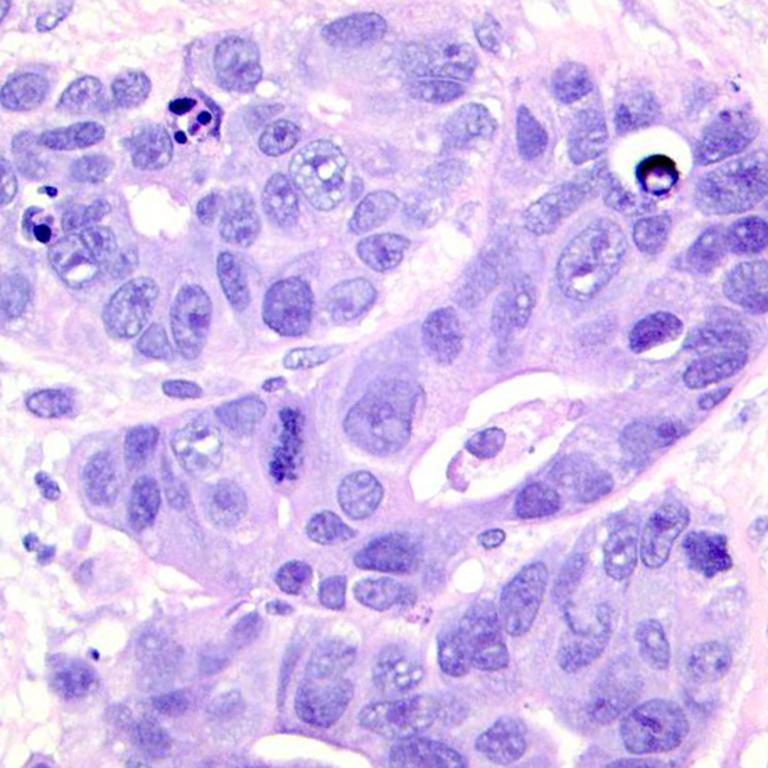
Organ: colon
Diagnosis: adenocarcinomas